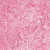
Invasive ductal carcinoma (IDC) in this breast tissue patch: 0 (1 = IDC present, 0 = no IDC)